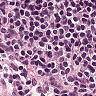
Metastatic tissue present: no